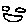
Label: smiley face